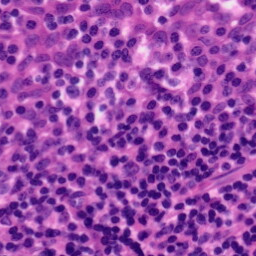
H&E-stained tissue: Tonsil